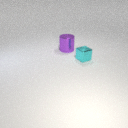
small cyan metal cube in front of large purple metal cylinder